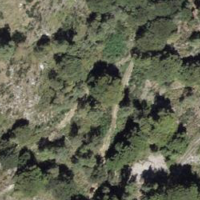
EUNIS habitat code: 41
Species observed at this site:
Teucrium scorodonia